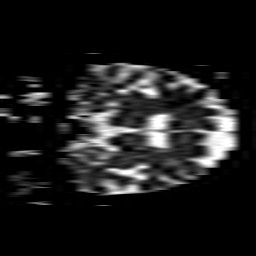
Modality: ADC
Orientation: coronal
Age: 74
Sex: female
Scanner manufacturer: philips
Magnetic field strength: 1.5 T
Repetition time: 3.479 s
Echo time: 0.07039 s